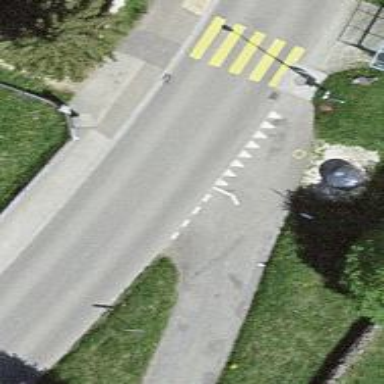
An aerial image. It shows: Road with "give way" sign.